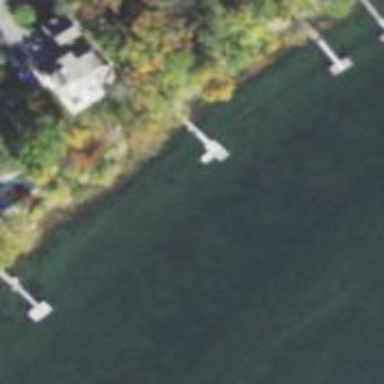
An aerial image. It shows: Man-made pier.